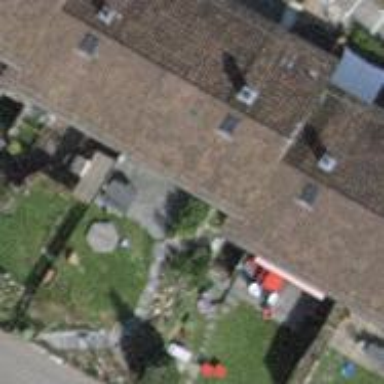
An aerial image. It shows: Simple and straightforward house.